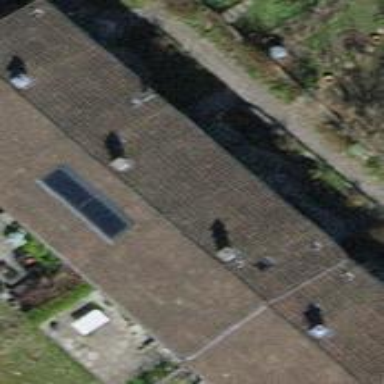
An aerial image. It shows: Terrace building with gabled tile roof.